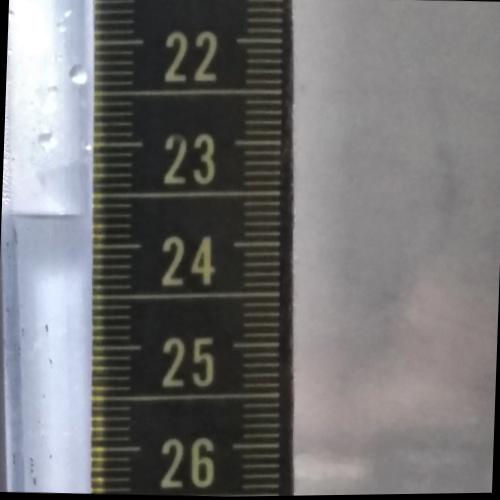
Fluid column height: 23.7 cm